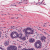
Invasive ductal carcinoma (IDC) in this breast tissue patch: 0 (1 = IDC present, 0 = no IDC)